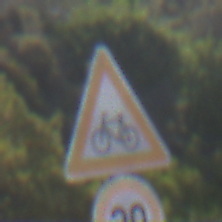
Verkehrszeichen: RadverkehrRechts
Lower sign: Geschwindigkeit30
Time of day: MorningAfternoon
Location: Outdoor (Nature)
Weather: Clear
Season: NotSpecified
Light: Natural